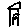
Label: house